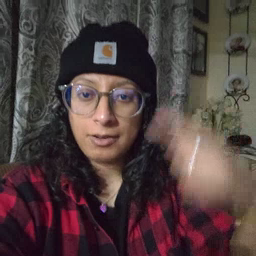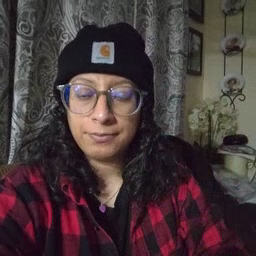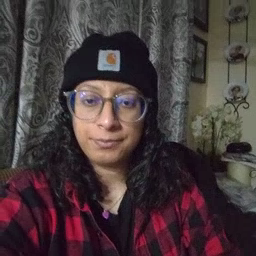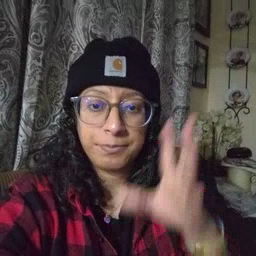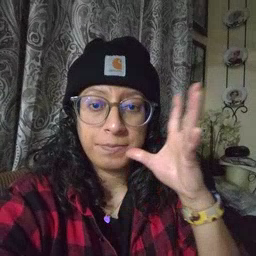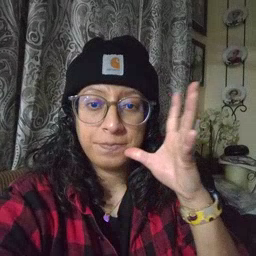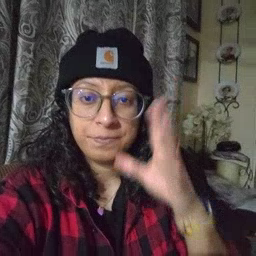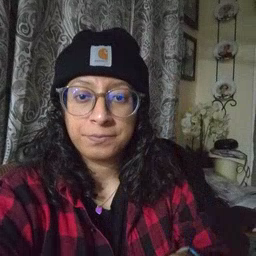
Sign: mom